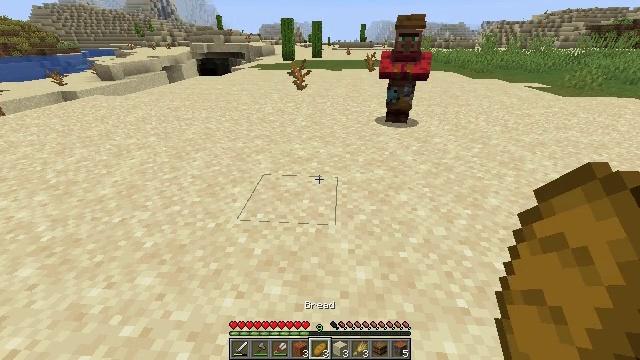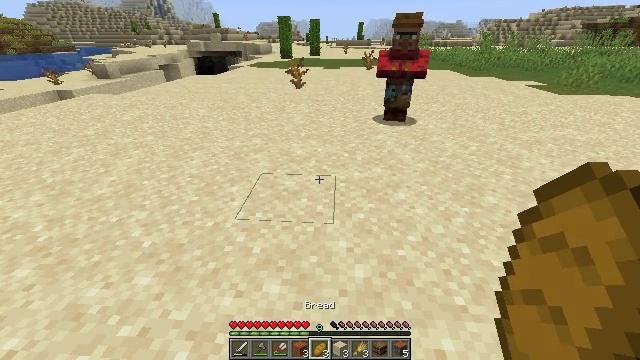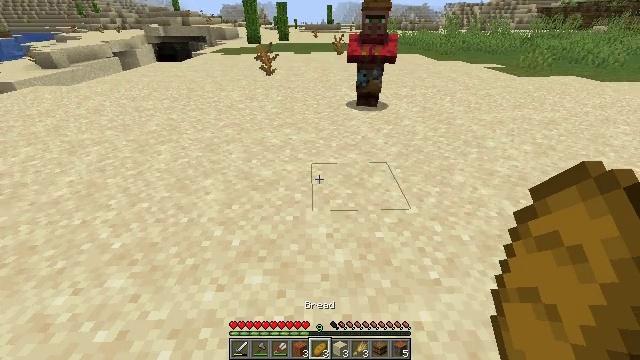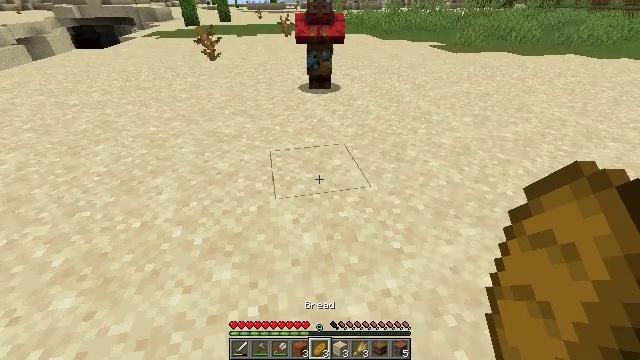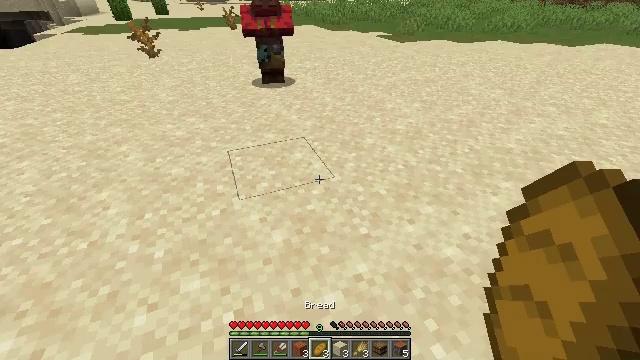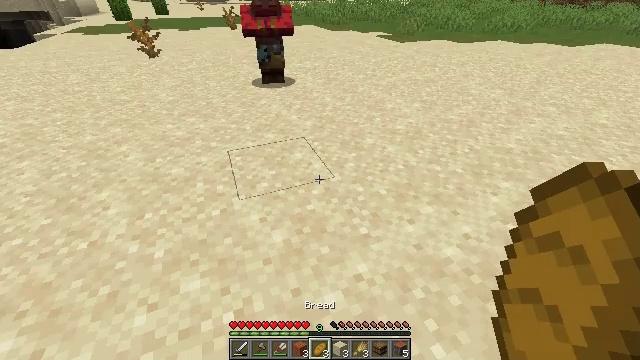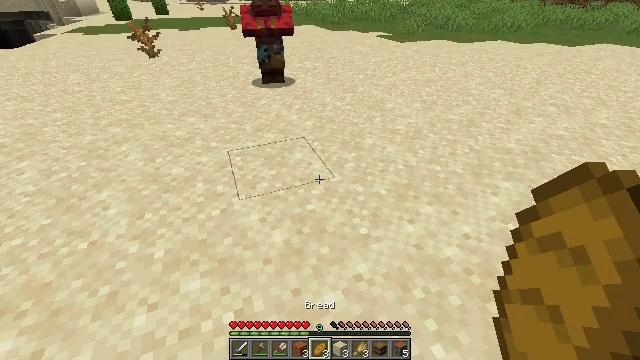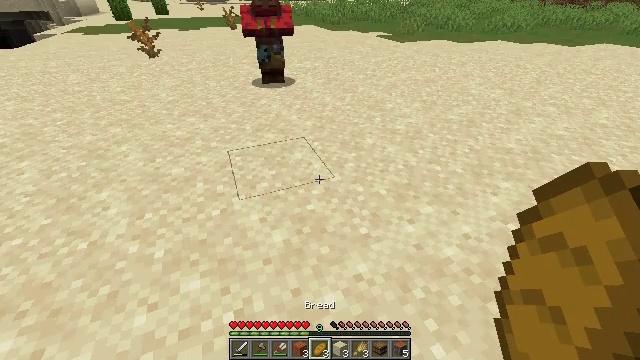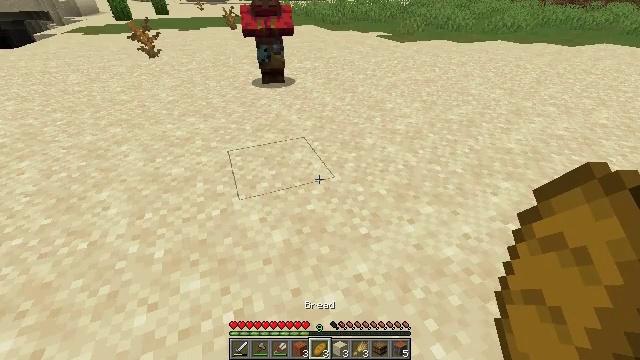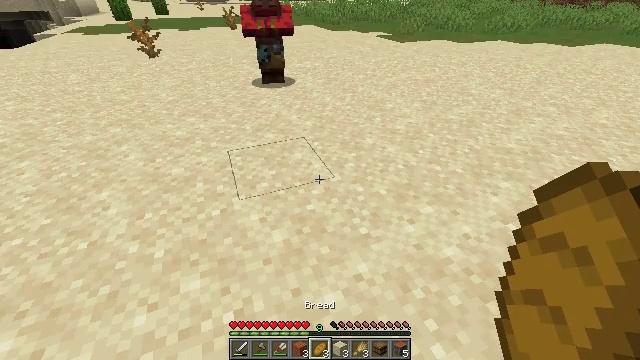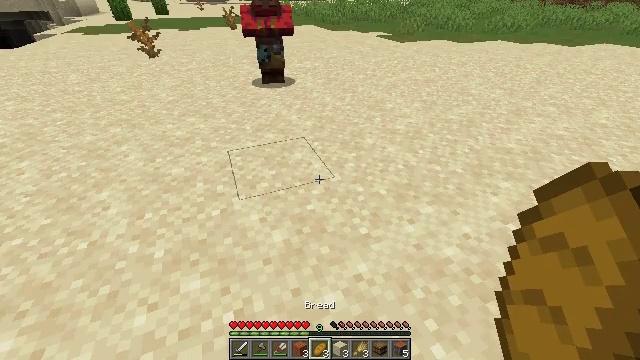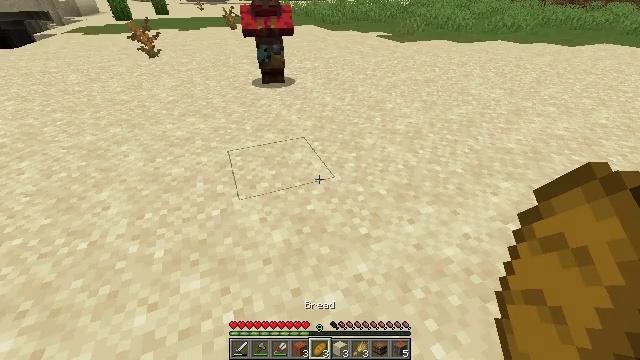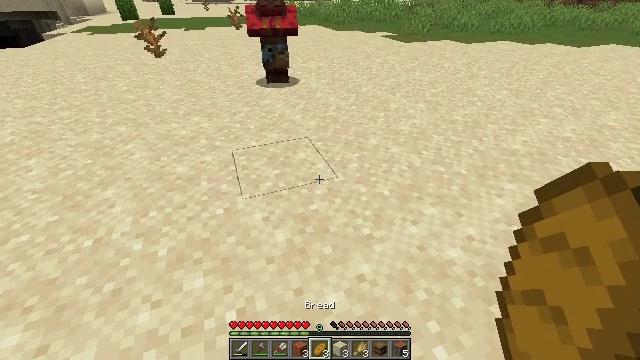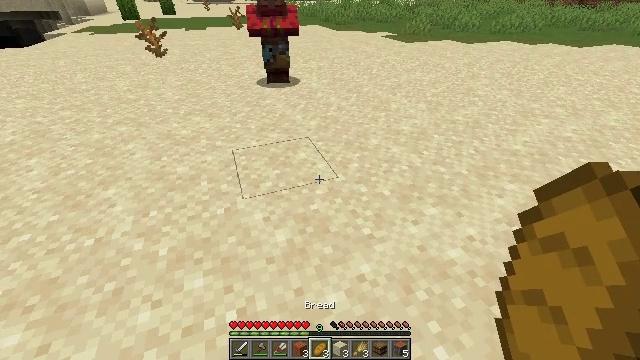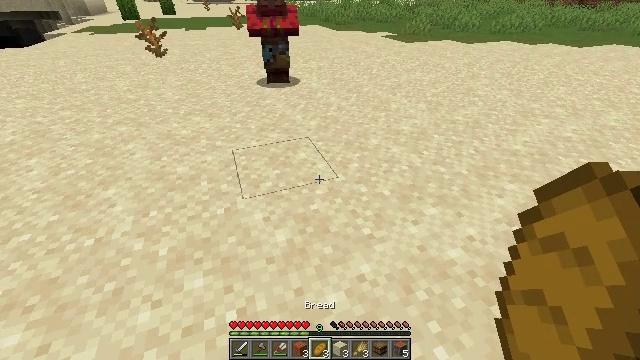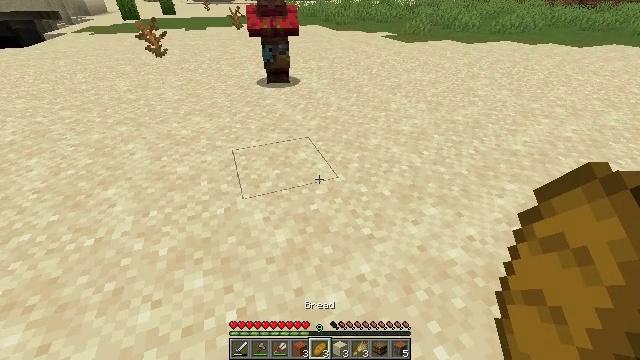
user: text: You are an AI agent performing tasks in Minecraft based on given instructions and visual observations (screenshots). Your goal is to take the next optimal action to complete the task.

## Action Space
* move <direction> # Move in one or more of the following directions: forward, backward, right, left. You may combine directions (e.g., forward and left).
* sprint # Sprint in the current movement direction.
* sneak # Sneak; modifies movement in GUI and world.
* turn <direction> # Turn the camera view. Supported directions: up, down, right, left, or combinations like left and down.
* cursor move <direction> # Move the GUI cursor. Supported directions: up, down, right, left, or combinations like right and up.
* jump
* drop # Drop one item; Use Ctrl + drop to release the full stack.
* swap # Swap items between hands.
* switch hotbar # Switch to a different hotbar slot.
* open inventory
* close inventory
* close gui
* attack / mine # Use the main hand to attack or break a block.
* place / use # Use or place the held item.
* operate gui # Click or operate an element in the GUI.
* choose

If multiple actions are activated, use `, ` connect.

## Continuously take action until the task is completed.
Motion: motion action
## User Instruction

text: Remove a bread from the inventory.
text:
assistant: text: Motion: no_op
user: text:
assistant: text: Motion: turn right and down
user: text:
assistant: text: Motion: turn right and down
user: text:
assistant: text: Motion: turn right and down
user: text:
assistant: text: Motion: no_op
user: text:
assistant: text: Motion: no_op
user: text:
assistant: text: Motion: no_op
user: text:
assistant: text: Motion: no_op
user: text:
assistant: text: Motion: no_op
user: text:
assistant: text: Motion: no_op
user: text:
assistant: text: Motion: no_op
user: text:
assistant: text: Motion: no_op
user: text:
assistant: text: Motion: no_op
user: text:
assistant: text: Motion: no_op
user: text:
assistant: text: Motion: no_op
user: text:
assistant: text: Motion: no_op
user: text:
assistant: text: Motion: no_op
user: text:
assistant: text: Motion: no_op
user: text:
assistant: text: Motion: no_op
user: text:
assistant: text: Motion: no_op
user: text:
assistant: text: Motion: no_op
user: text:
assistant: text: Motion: no_op
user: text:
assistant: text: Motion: no_op
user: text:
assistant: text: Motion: no_op
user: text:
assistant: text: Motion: no_op
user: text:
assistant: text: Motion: no_op
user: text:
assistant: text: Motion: no_op
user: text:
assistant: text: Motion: no_op
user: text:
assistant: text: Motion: no_op
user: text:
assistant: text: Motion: no_op